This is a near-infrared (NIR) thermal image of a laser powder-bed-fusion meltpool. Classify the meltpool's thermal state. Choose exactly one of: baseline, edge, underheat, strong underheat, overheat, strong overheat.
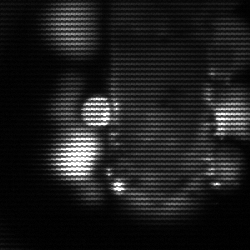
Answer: strong underheat